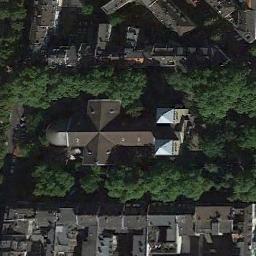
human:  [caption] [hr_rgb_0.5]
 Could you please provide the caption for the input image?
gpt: The church is surrounded by many buildings and trees .

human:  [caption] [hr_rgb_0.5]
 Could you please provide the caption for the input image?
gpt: This is a church with a blue roof .

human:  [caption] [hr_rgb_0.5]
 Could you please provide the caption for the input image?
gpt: The cross-shaped church with a pointed tower is surrounded by some trees .

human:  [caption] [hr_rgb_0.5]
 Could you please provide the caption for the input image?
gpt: A tan cross-shaped roof with a domed church on the main house, Surrounded by trees, Roads and cars .

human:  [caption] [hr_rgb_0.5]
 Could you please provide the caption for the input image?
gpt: A church with a brown roof is surrounded by many green trees .